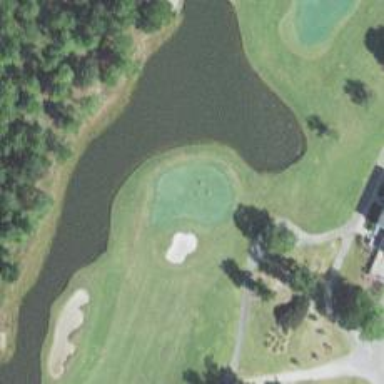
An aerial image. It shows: View of golf hole.